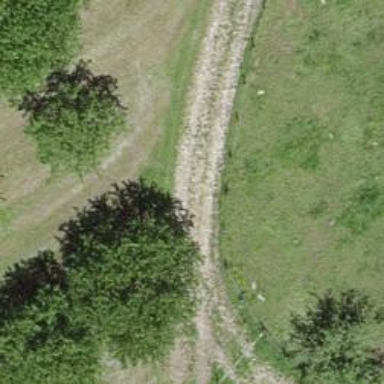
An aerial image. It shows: Track road with grade4 tracktype.